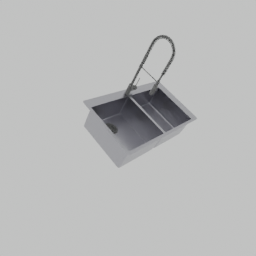
Label: appliances